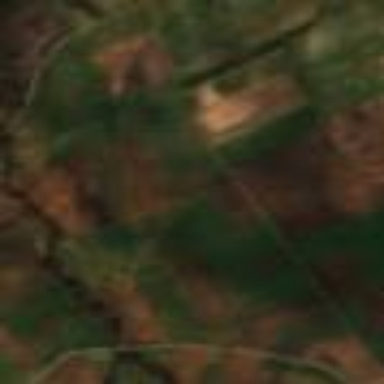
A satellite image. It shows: Picturesque farmland scene.